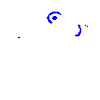
Particle: pion